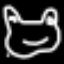
Label: frog